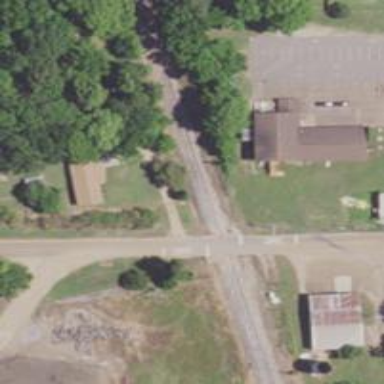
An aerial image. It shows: Railway level crossing.